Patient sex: F
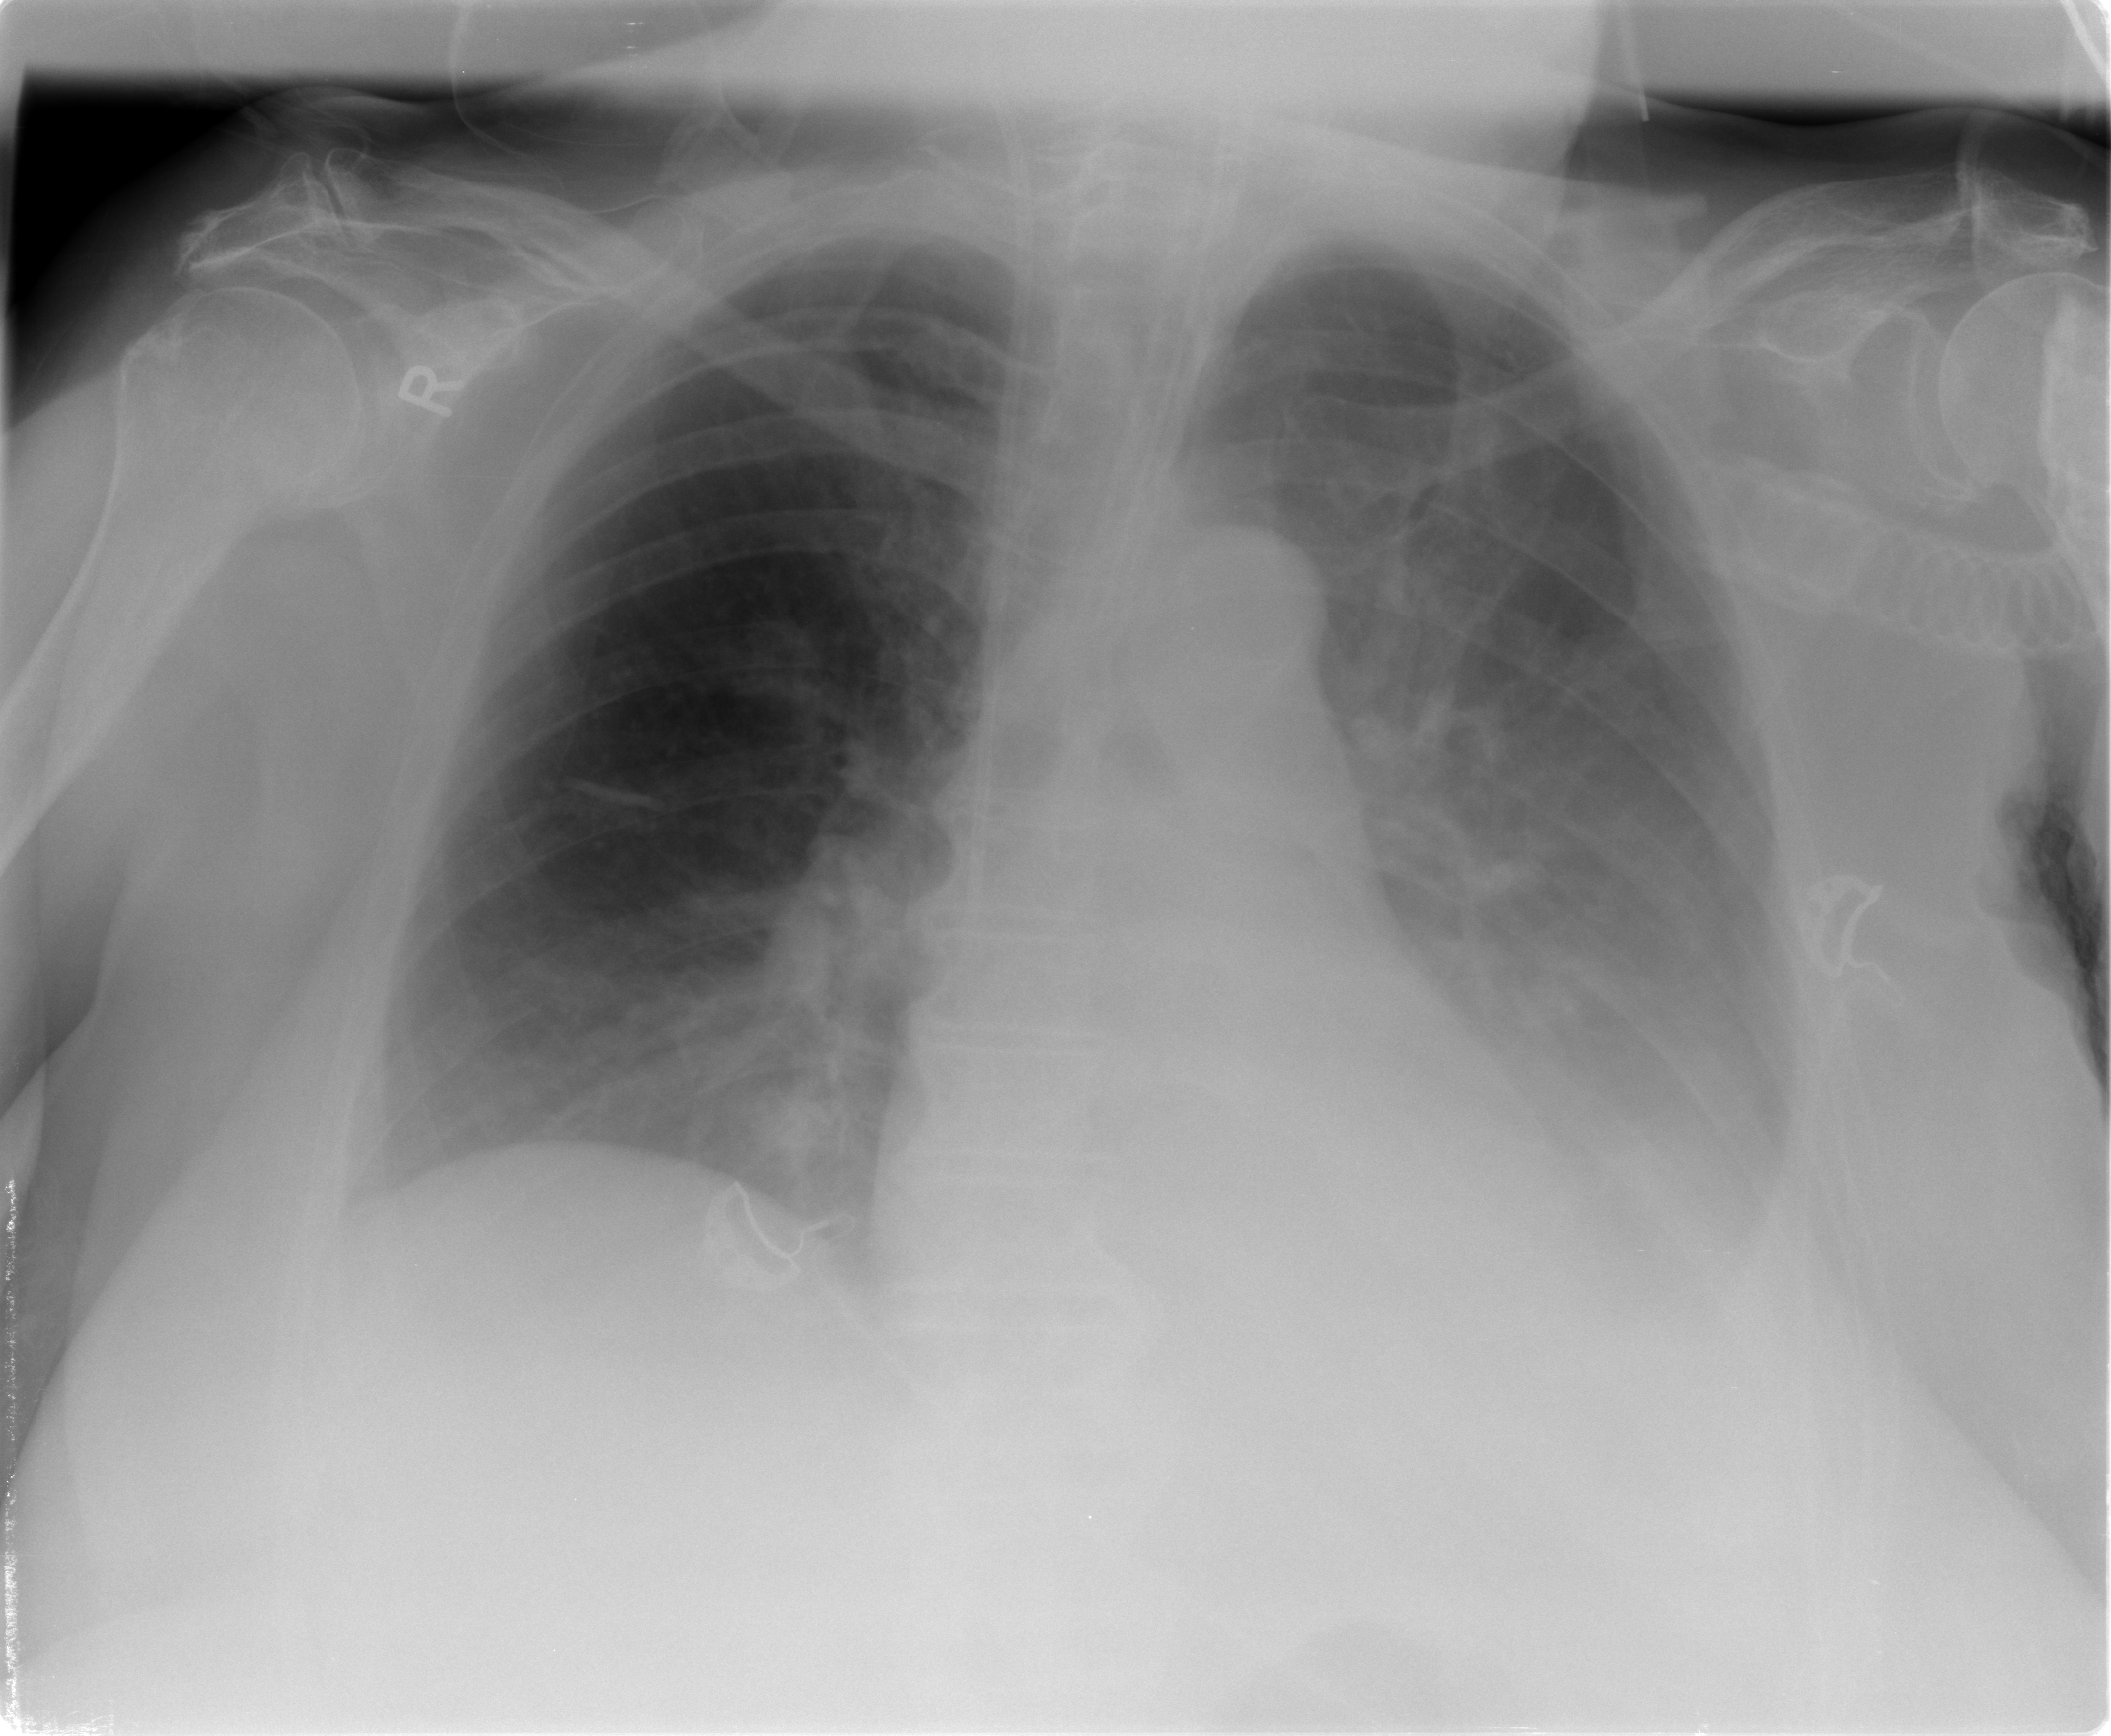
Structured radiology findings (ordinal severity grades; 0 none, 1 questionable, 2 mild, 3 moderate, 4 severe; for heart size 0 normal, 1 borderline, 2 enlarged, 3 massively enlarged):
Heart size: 0
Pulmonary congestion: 2
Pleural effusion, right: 1
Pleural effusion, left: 2
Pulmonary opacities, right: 0
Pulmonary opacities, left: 0
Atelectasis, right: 2
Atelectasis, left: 2